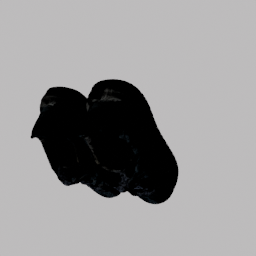
Label: people